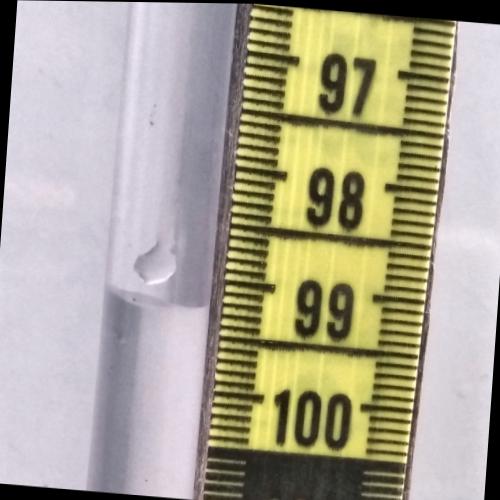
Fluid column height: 99.2 cm